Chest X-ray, AP view. Patient: 68 years old, sex M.
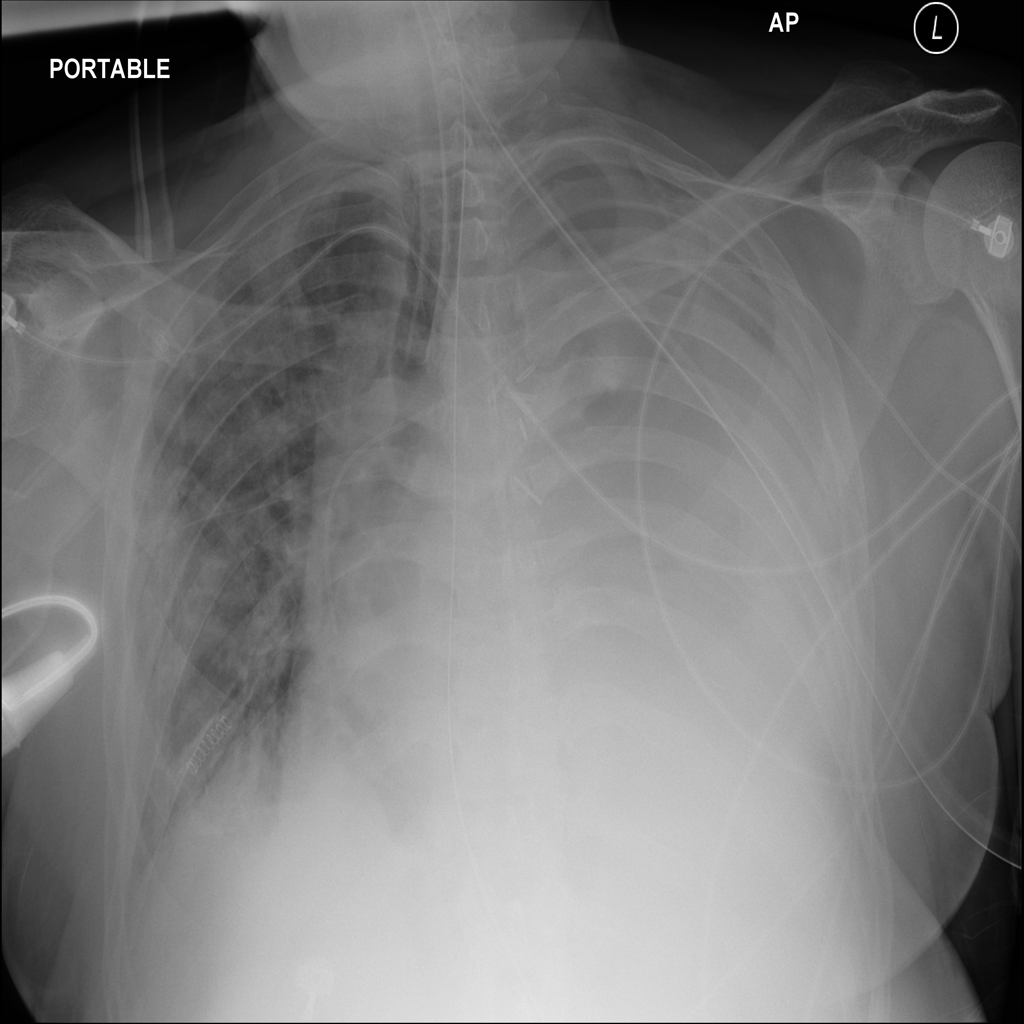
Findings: Infiltration, Mass